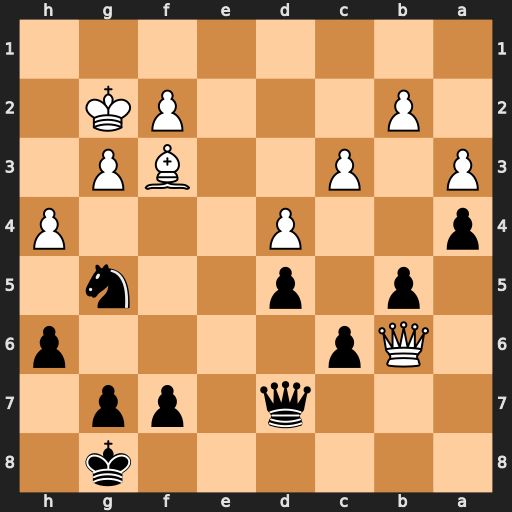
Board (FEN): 6k1/3q1pp1/1Qp4p/1p1p2n1/p2P3P/P1P2BP1/1P3PK1/8
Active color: b
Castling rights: -
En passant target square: -
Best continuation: Qh3+ Kg1 Nxf3#